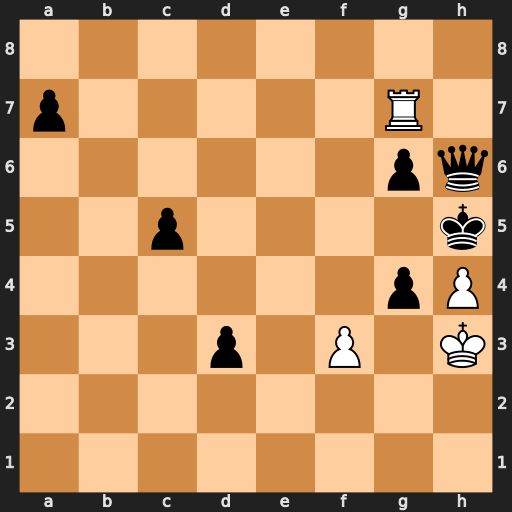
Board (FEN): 8/p5R1/6pq/2p4k/6pP/3p1P1K/8/8
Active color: w
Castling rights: -
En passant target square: -
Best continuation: fxg4#